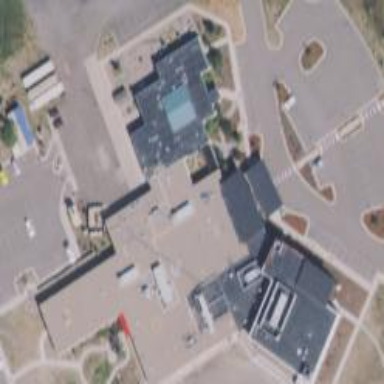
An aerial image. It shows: Healthcare facility identified as hospital.